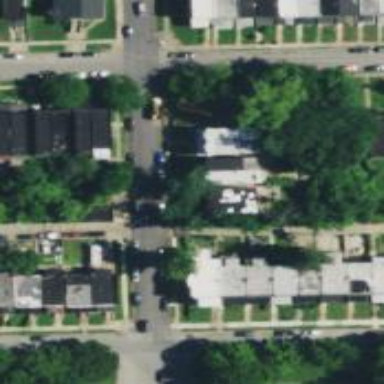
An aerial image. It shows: Alley classified as service road.